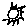
Label: sun